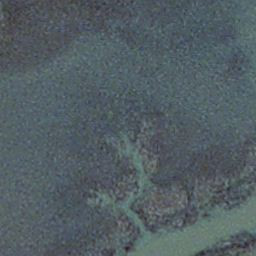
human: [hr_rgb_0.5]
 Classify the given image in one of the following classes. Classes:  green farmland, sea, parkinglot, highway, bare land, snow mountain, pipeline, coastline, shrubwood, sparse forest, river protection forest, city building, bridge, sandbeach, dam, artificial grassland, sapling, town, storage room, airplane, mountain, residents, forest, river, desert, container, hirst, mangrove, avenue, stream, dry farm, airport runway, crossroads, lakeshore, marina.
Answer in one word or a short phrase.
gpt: stream